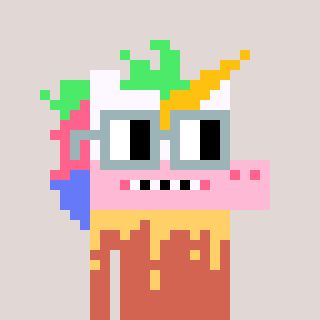
a pixel art character with square dark gray glasses, a unicorn-shaped head and a peachy-colored body on a warm background